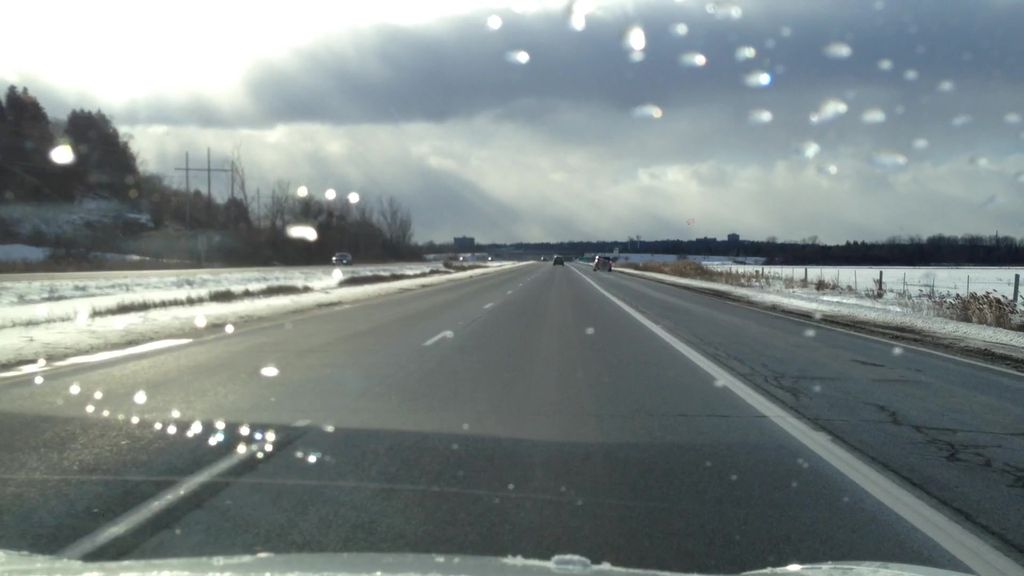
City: ottawa-gatineau